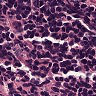
Metastatic tissue present: no